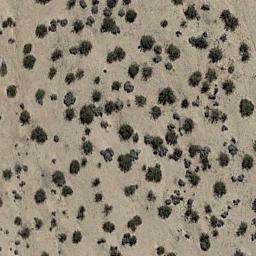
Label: chaparral